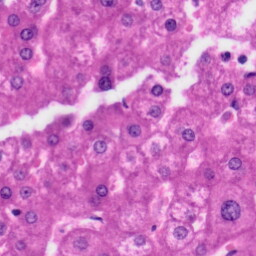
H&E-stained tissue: Liver